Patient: sex F, age 77
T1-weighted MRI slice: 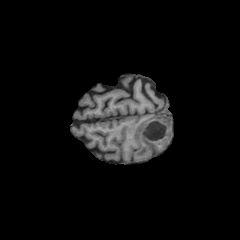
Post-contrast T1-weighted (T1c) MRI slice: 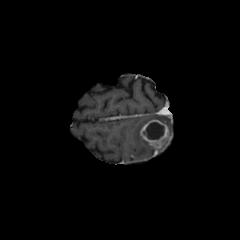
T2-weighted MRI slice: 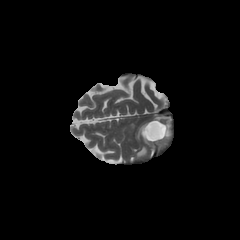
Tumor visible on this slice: yes
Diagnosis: Glioblastoma, IDH-wildtype
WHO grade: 4